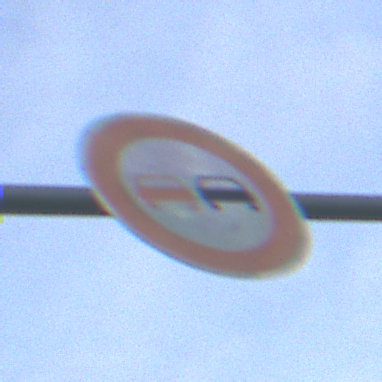
Verkehrszeichen: Ueberholverbot
Umgebung: Outdoor, Nature
Tageszeit: MorningAfternoon
Wetter: PartlyCloudy
Licht: Natural
Jahreszeit: NotSpecified
Kontrast: MediumContrast